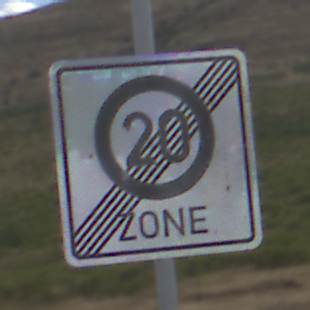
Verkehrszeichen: EndeZone20
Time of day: Midday
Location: Outdoor (Nature)
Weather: PartlyCloudy
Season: NotSpecified
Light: Natural